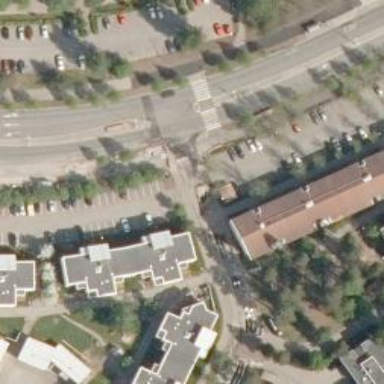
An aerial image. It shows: View of apartment building.